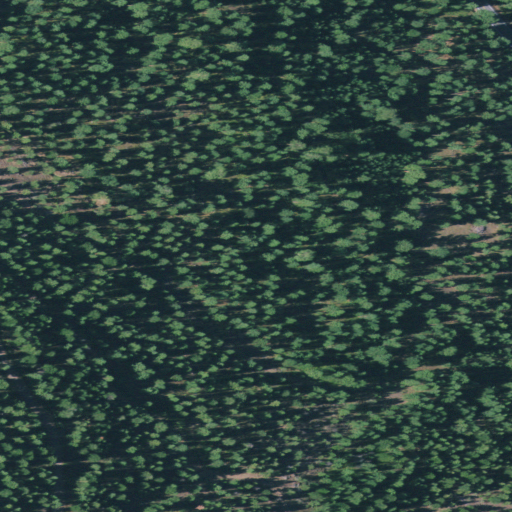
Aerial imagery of valley in Oregon named Webb Gulch containing evergreen forest and open development